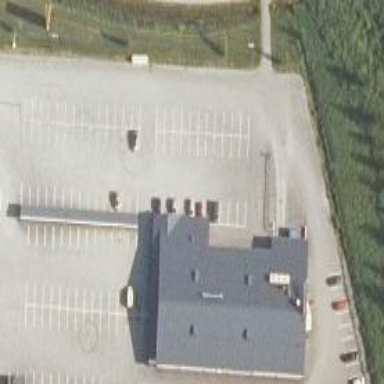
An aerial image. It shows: Retail area.